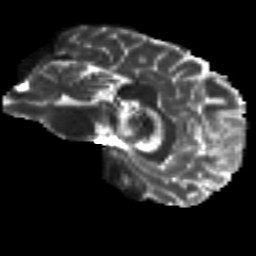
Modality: T2w
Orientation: sagittal
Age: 24
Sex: male
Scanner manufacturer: siemens
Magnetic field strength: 3 T
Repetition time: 8.8 s
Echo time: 0.085 s